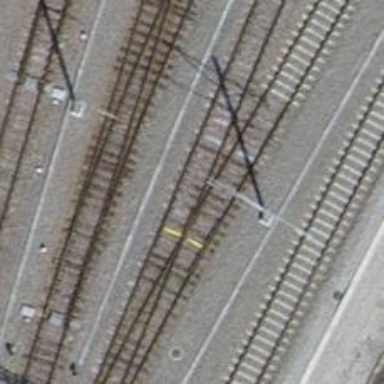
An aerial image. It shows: Rail yard with electrified contact lines for the railway.